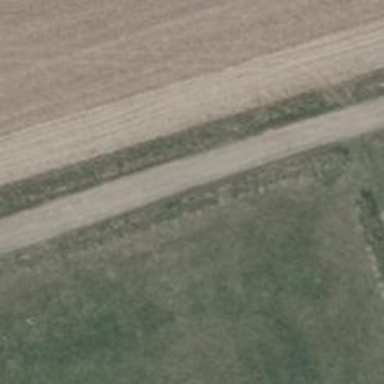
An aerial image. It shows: Track with ground surface of grade 5.